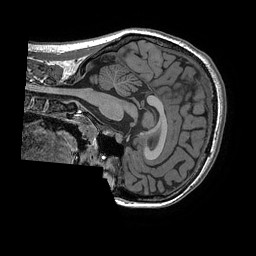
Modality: T1w
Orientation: sagittal
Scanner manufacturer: ge
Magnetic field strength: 3 T
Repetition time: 0.008184 s
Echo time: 0.003192 s